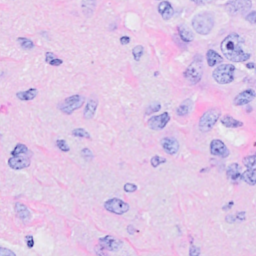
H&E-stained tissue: Breast